Question: We're trying to come up with an integration plan for PayPal for a website of ours but we're trying to ensure we are covered by . Part of being able to ensure we're covered is only selling orders shipped to confirmed addresses.
The problem I'm having is the API doesn't seem to tell us if an address is confirmed or not. This is the result I get from the sandbox while testing:

The status is supposed to be <URL> either 'CONFIRMED' or 'UNCONFIRMED' but it's coming back null.
We need to be able to ensure the address is confirmed that the order is for seller protection before sending the 'Execute' Call on the payment.
How are we supposed to go about this?
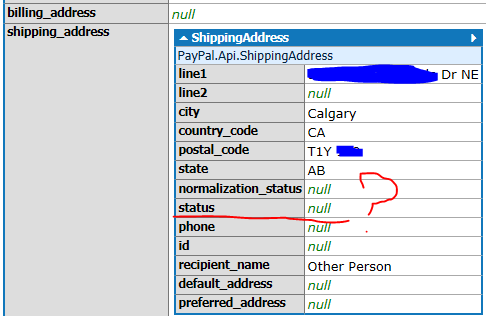
Answer: As of my last correspondence with PayPal (Oct 2015) the answer was that the REST API is "new" and does not operate at feature parity with the older APIs. The concept of "Confirmed Addresses" isn't currently provided through the REST API.
They mentioned that this may come in the future but have no timeline available.
We ended up scrapping the REST API and going back to Express Checkout unfortunately.